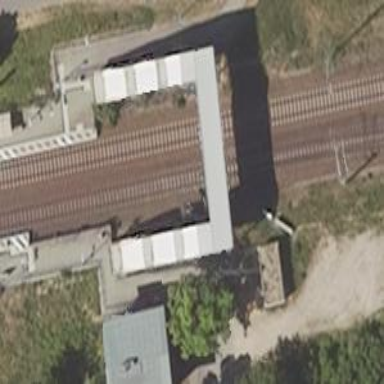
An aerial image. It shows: Close-up of railway platform edge.